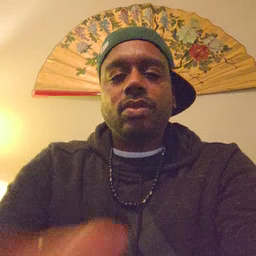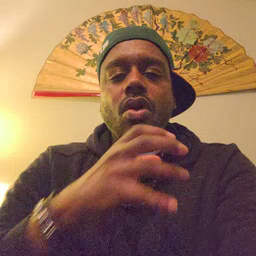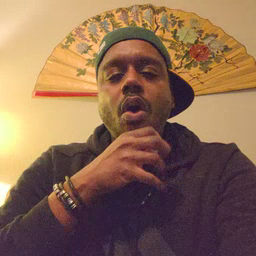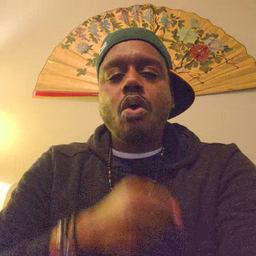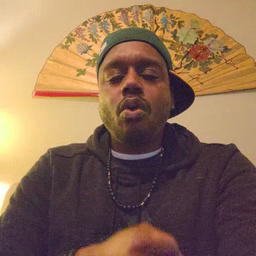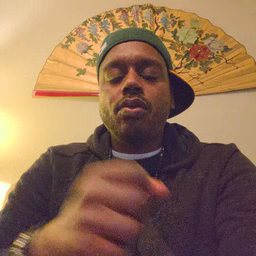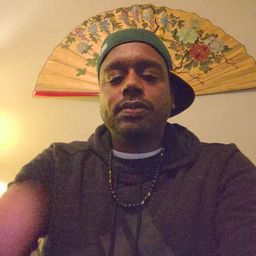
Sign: old